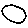
Label: moon